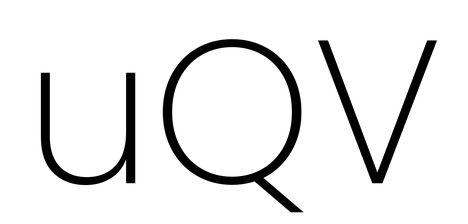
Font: Poppins-ExtraLight